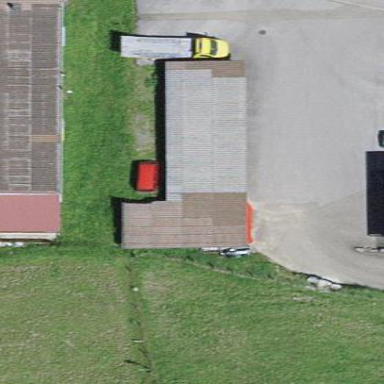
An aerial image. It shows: Garages as the designated land use.